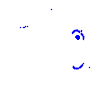
Particle: pion